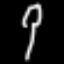
Label: fork